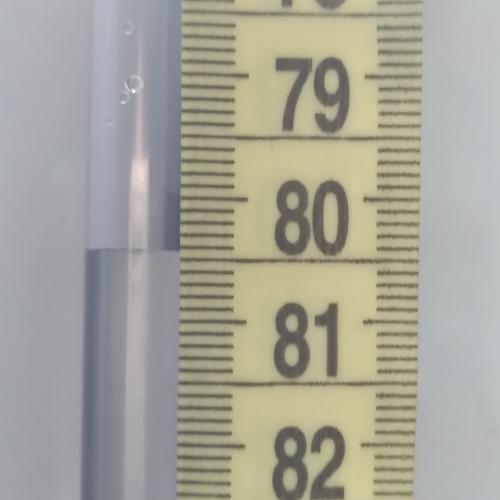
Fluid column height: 80.4 cm